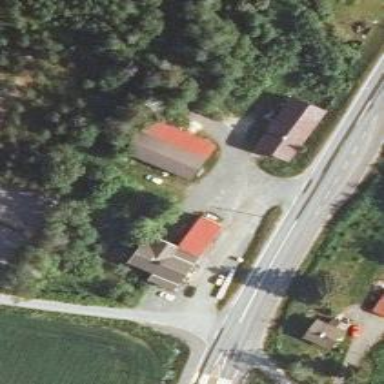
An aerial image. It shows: Post office.